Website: apple
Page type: customer-info-address
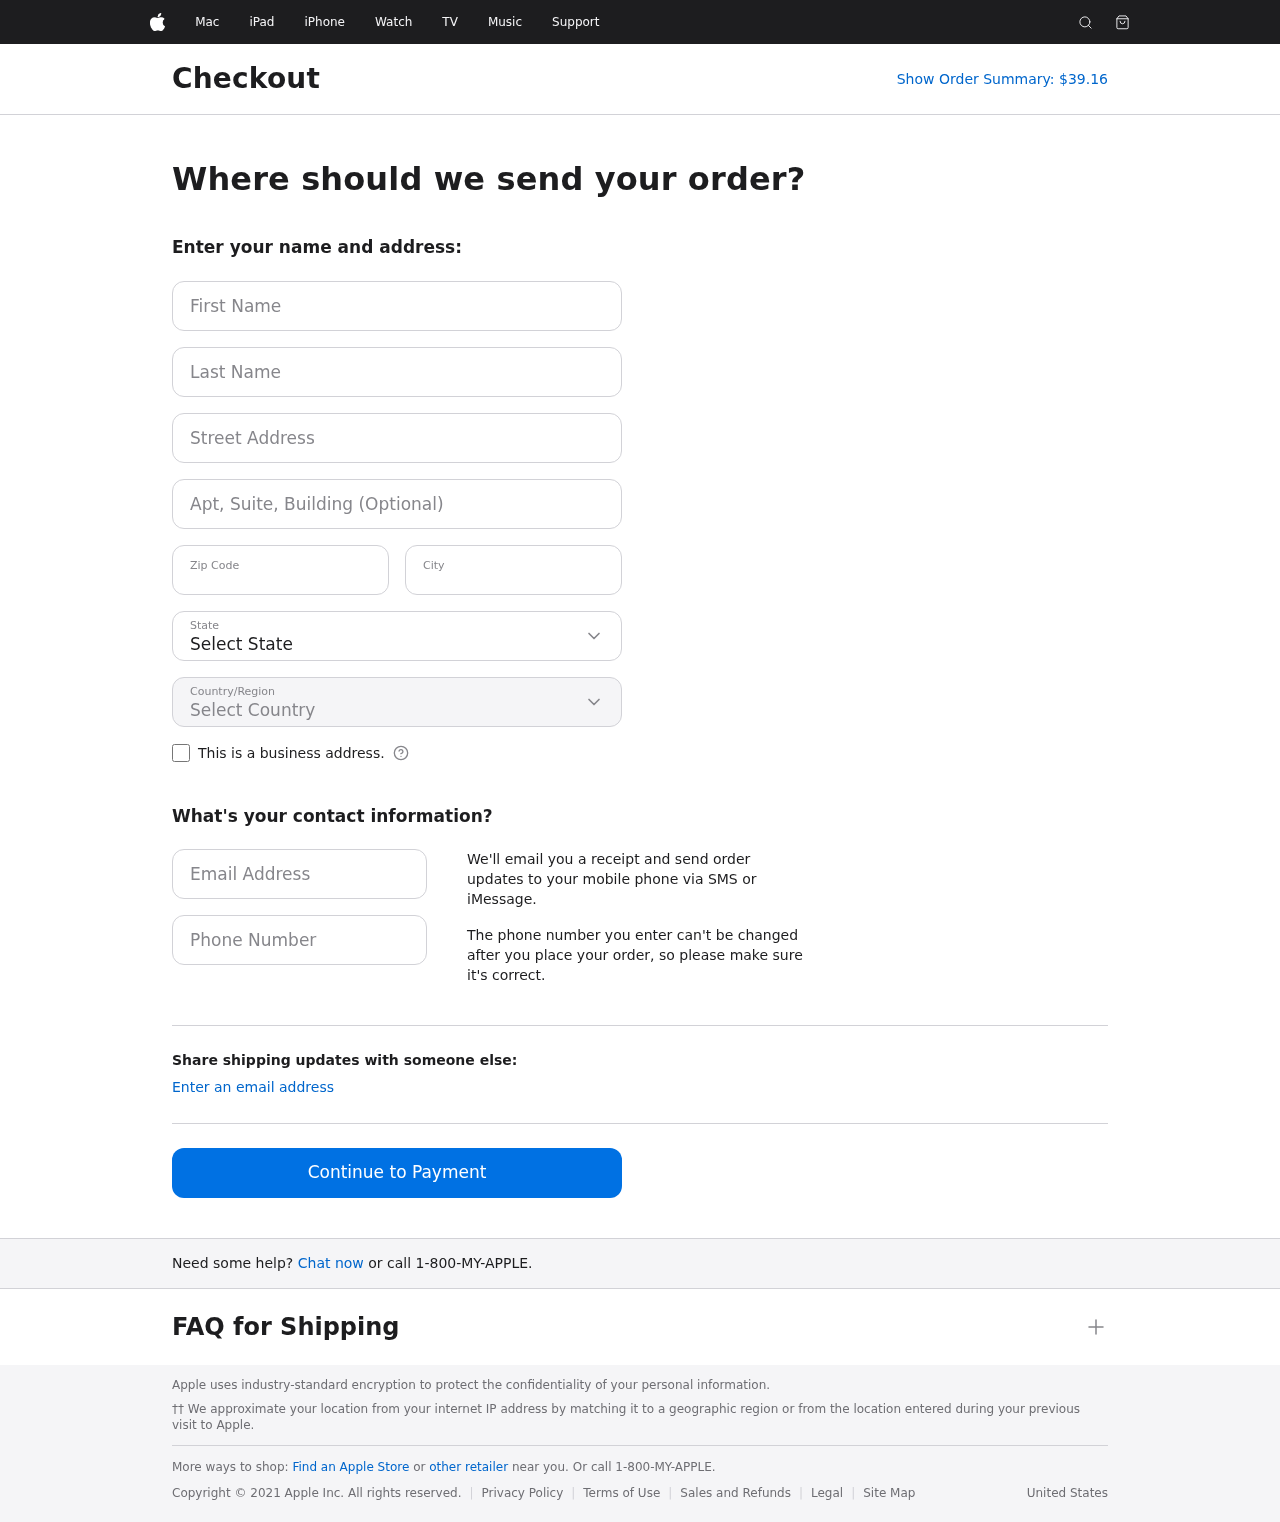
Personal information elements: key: PII_CITY
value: West Connie
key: PII_COUNTRY
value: United States
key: PII_EMAIL
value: jhoward@hotmail.com
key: PII_FIRSTNAME
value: Jonathan
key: PII_LASTNAME
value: Howard
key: PII_PHONE
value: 4742650324
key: PII_POSTCODE
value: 73384
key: PII_STATE
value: New Hampshire
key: PII_STREET
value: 164 Davis Centers Suite 125
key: PII_STREET2
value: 130 Marcus Trace
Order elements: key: ORDER_TOTAL
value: Show Order Summary: $39.16